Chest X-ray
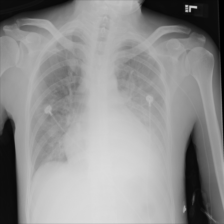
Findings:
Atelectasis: negative
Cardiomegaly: negative
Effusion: positive
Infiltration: positive
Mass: negative
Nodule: negative
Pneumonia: negative
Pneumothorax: negative
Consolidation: negative
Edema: negative
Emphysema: negative
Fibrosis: negative
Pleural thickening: negative
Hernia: negative